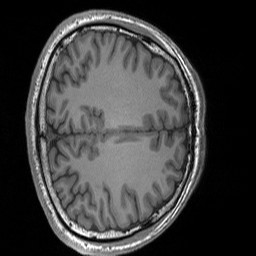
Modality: T1w
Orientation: axial
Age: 25
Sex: male
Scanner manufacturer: siemens
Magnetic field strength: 3 T
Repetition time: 1.8 s
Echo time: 0.00252 s